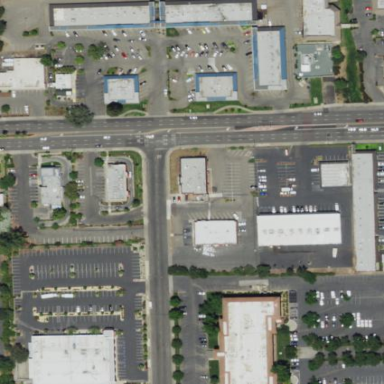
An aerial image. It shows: Retail area.